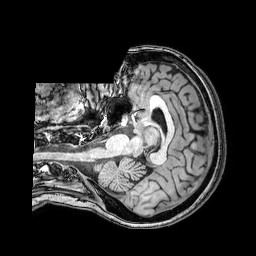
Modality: T1w
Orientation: axial
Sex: female
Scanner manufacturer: philips
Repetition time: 0.008086 s
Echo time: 0.0037 s